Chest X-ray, PA view. Patient: 36 years old, sex M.
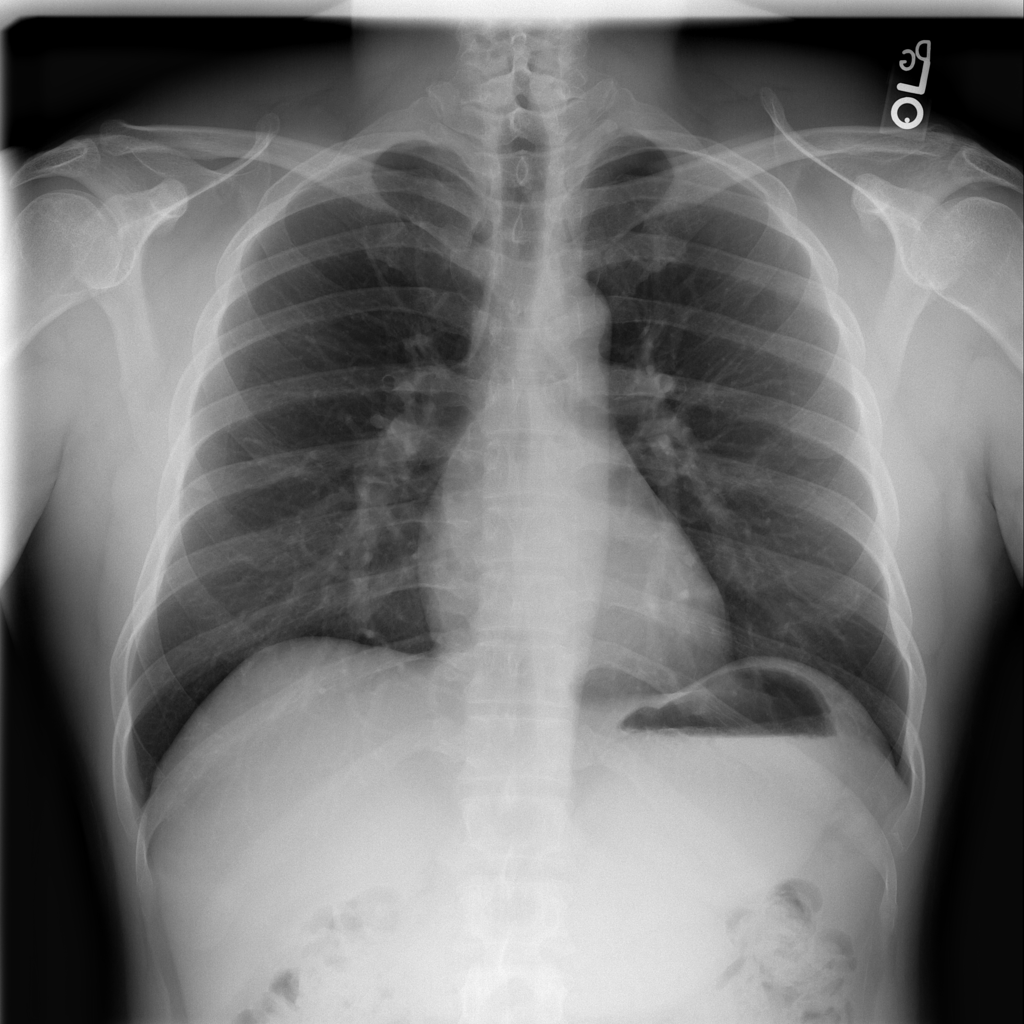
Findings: No Finding